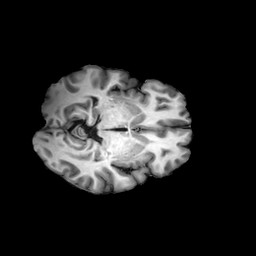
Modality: T1w
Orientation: axial
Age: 42
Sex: female
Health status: ill